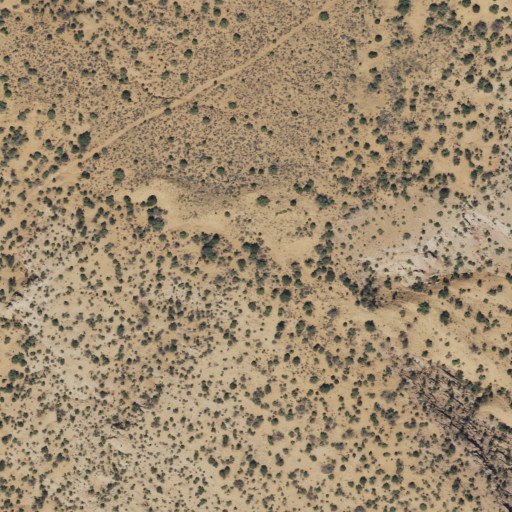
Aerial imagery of mountain in Utah named Bridger Jack Mesa containing shrub and evergreen forest